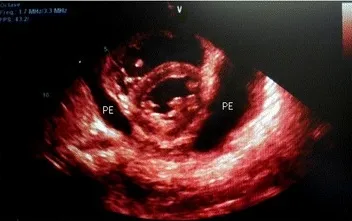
Two-dimensional transthoracic echocardiography visualized a large circumferential pericardial effusion (PE).
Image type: radiology (ultrasound)